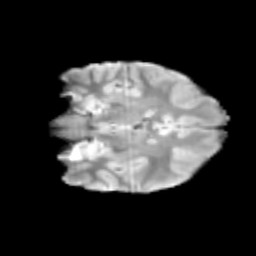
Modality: T2w
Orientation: coronal
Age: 11
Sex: male
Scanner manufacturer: siemens
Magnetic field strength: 3 T
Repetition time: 3.8 s
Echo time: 0.07 s